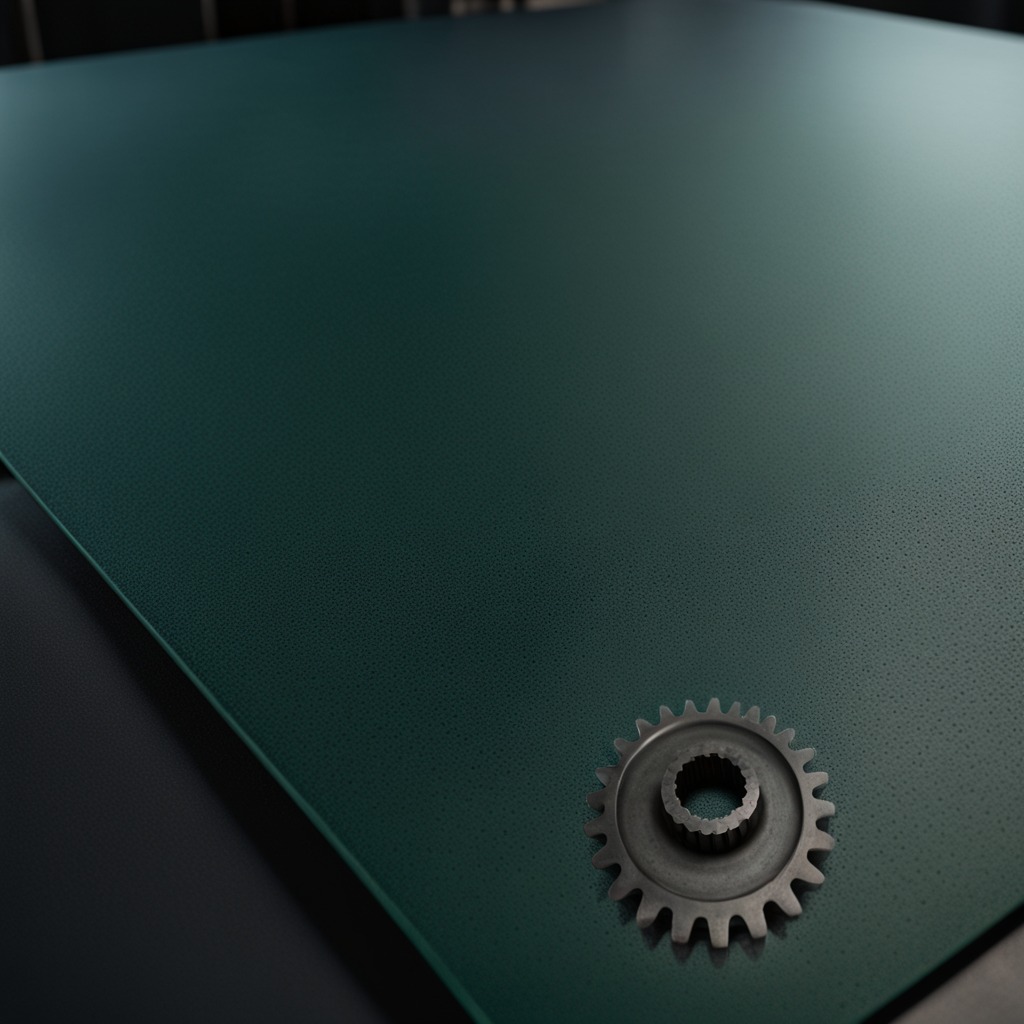
A steel gear with teeth lies on the green rubber mat on a clean granite tabletop inside a workshop at night.